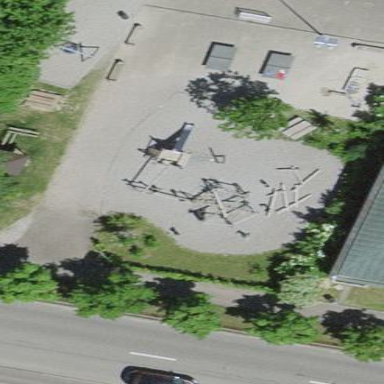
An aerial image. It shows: Playground area for leisure land.